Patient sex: M
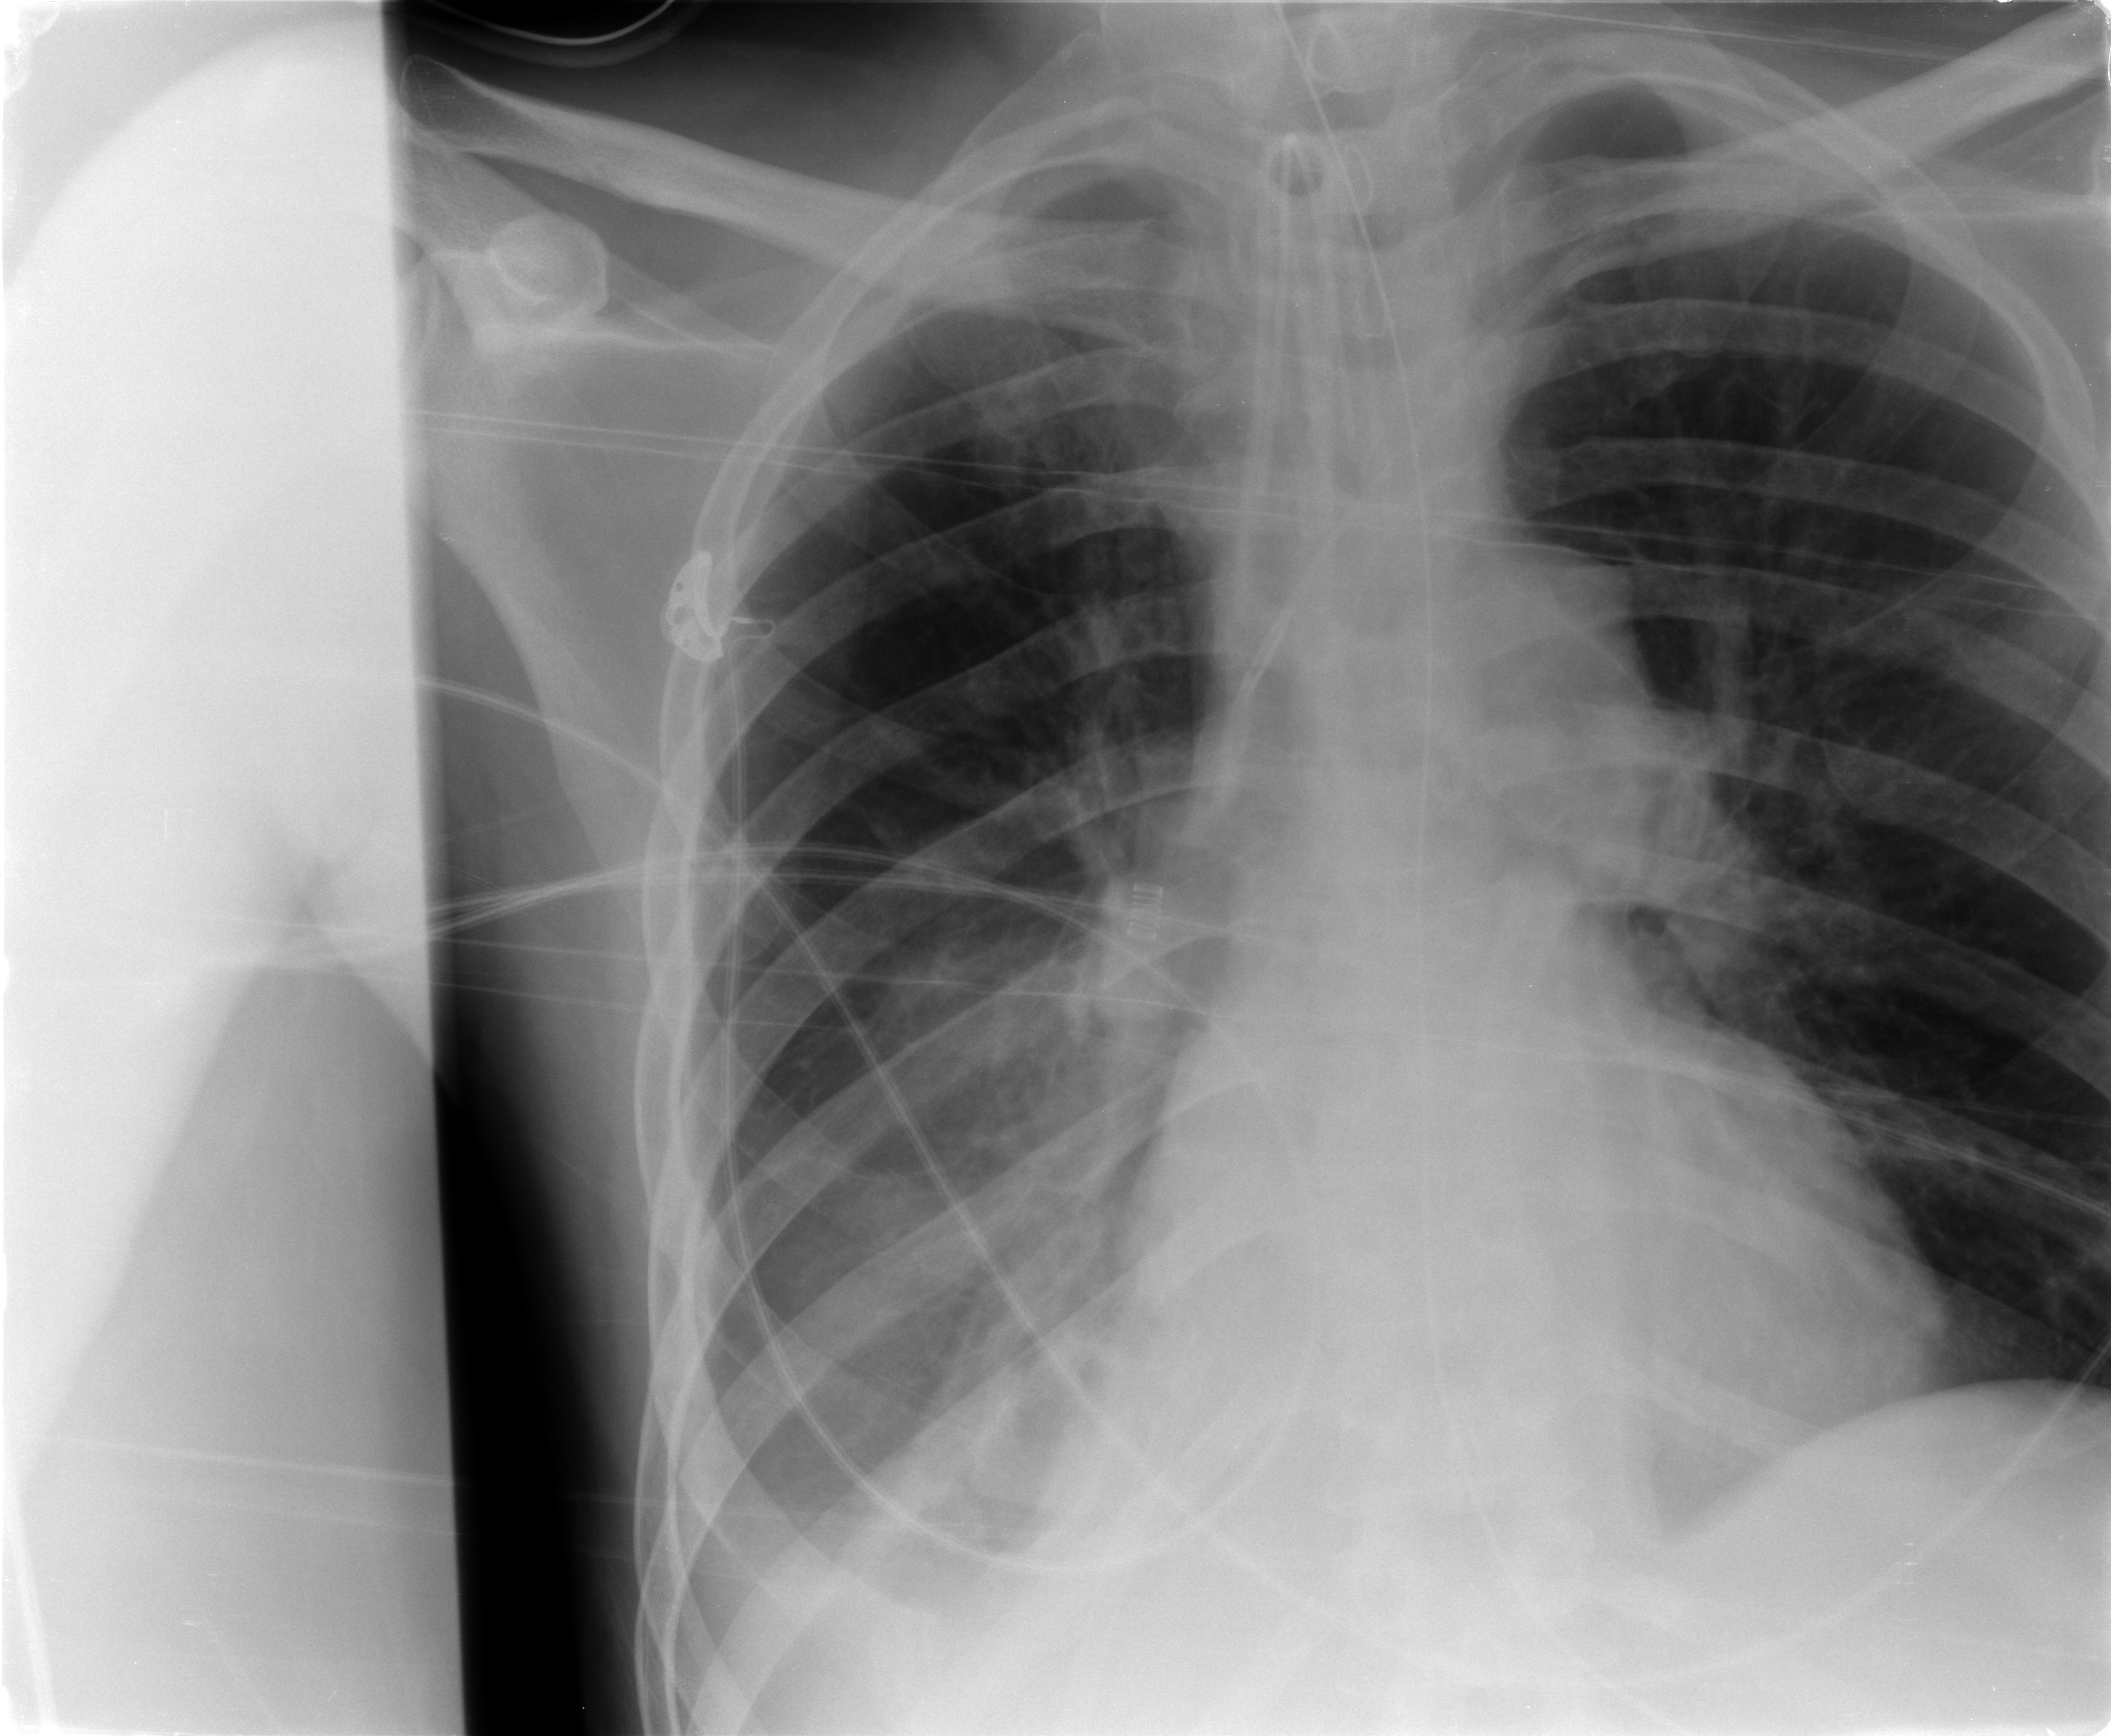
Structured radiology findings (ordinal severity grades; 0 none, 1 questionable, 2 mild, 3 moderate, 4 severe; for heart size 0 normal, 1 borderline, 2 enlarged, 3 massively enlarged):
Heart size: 0
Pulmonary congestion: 0
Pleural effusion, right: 2
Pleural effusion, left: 0
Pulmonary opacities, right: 1
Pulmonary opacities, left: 0
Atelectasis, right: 3
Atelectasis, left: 0